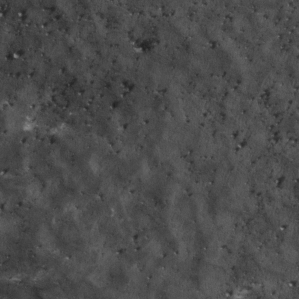
Label: non_frost